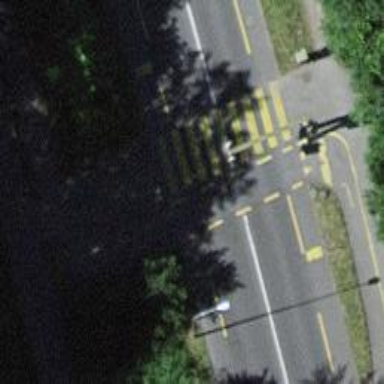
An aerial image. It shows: Secondary road with dedicated cycle lane.